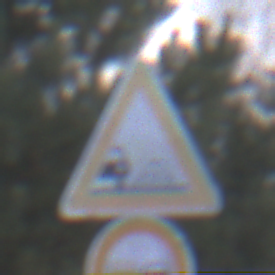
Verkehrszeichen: SplittSchotter
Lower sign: Ueberholverbot
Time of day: MorningAfternoon
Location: Outdoor (Nature)
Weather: PartlyCloudy
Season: NotSpecified
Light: Natural